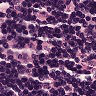
Metastatic tissue present: no